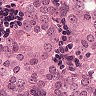
Metastatic tissue present: yes